Aerial crown-view tile of a tropical tree (Barro Colorado Island, Panama), acquired 20250616:
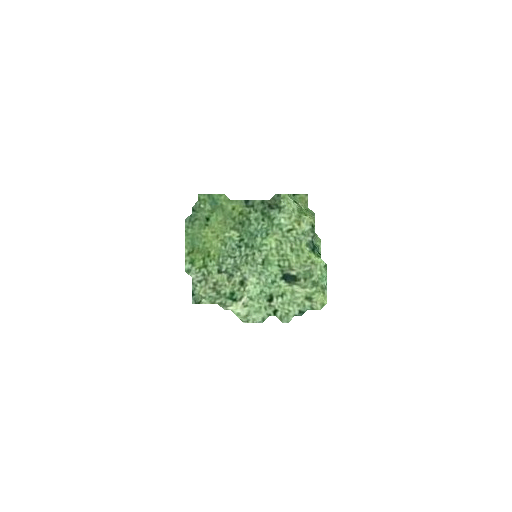
Species: Hieronyma alchorneoides
GBIF accepted scientific name: Hieronyma alchorneoides
Crown area: 21.898 m²